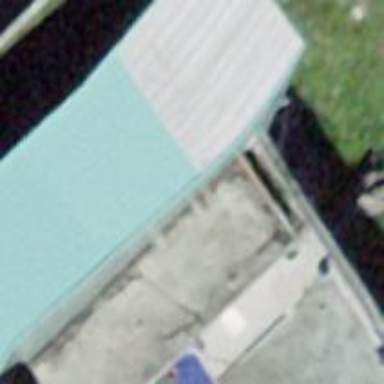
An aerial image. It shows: Toilets are available here.